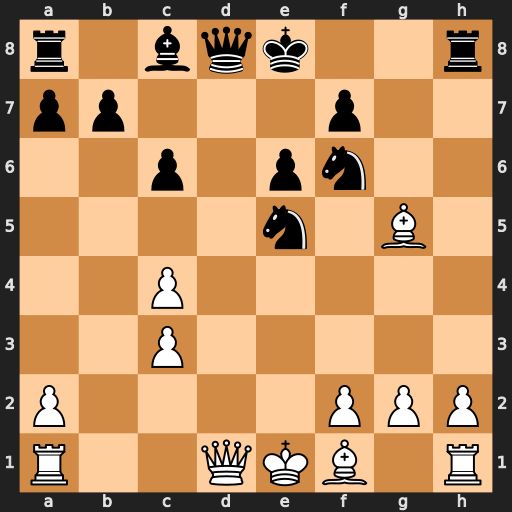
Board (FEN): r1bqk2r/pp3p2/2p1pn2/4n1B1/2P5/2P5/P4PPP/R2QKB1R
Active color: w
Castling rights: KQkq
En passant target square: -
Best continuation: Qxd8+ Kxd8 Bxf6+